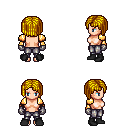
a pixel art fantasy rpg character, female body template, human, light skin, gold arm armor, metal pants, blonde pageboy hairstyle, metal gloves, black shoes, four views (front, back, left, right), 2x2 character sprite sheet, small pixel art, hard edges, no anti-aliasing